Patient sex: M
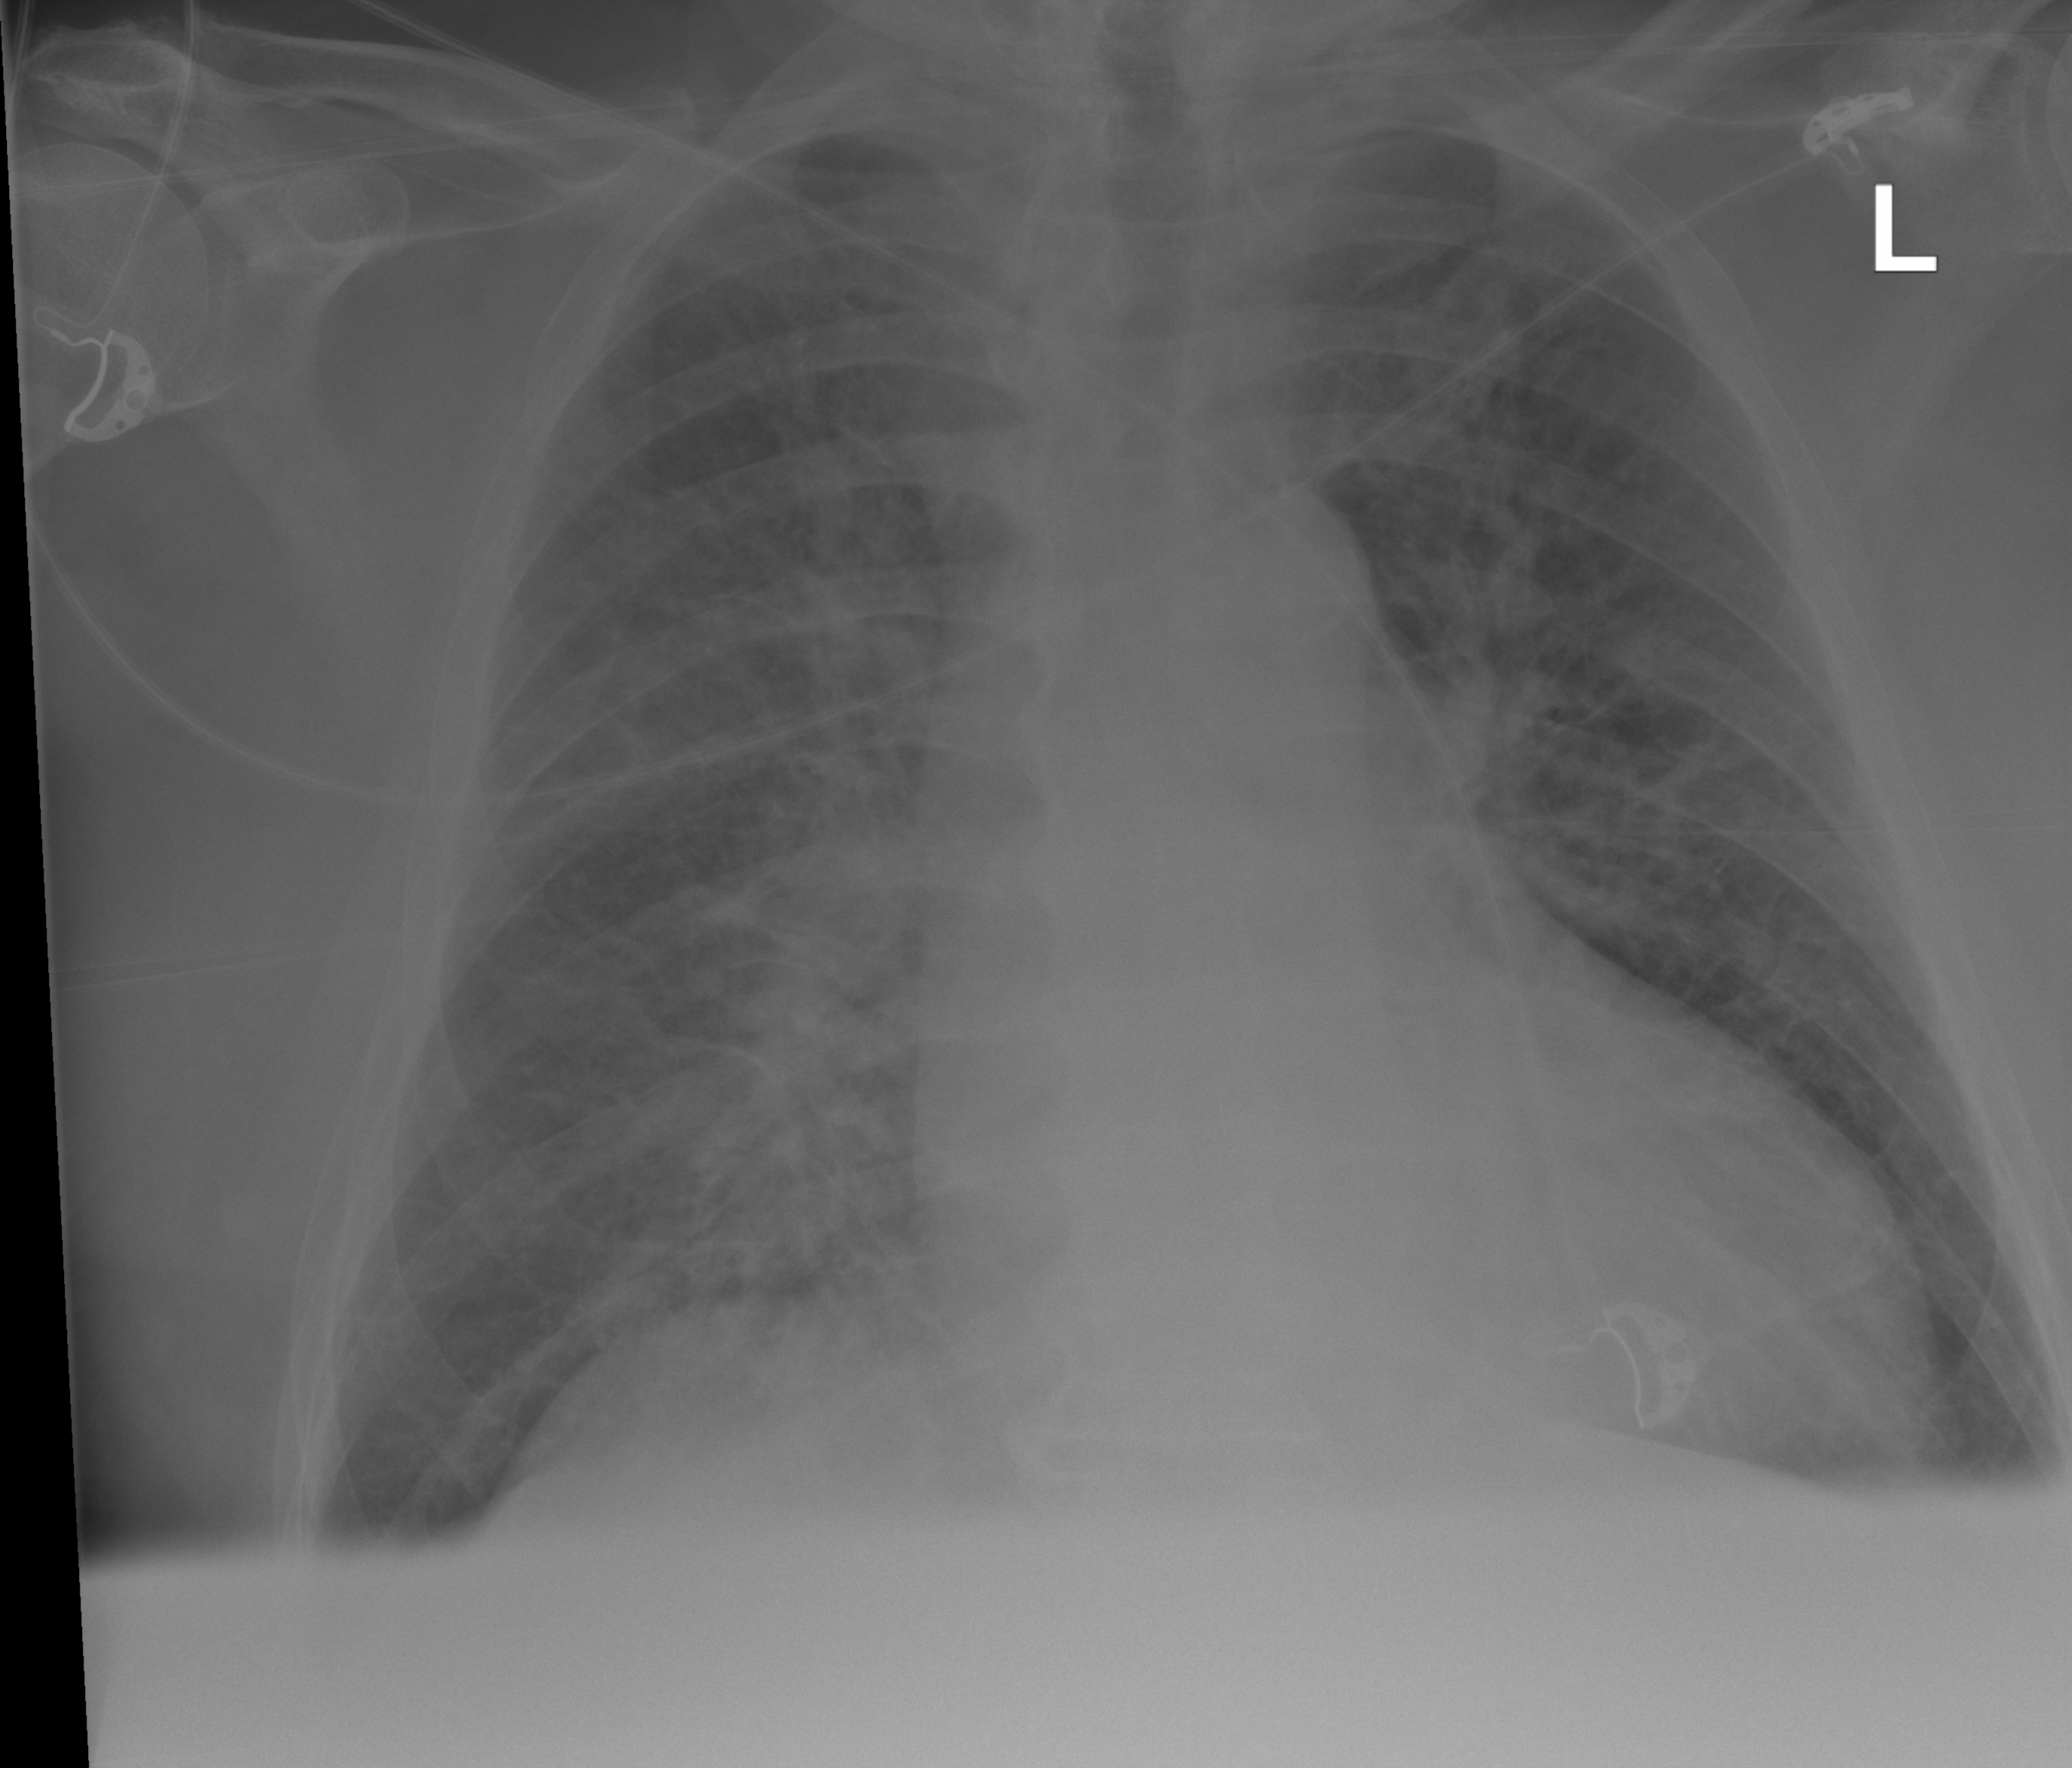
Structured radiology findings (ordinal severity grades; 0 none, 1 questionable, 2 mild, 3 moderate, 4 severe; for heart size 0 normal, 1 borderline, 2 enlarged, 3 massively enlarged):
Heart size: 2
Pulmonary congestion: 2
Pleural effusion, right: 0
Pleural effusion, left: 0
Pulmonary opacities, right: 2
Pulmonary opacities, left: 0
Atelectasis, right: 0
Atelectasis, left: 0